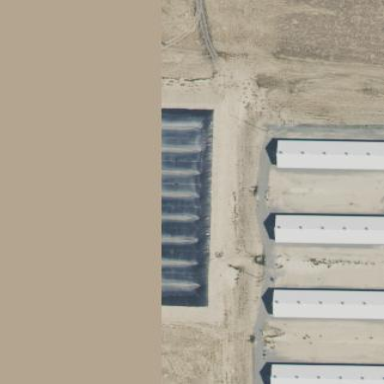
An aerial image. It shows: Digester building.